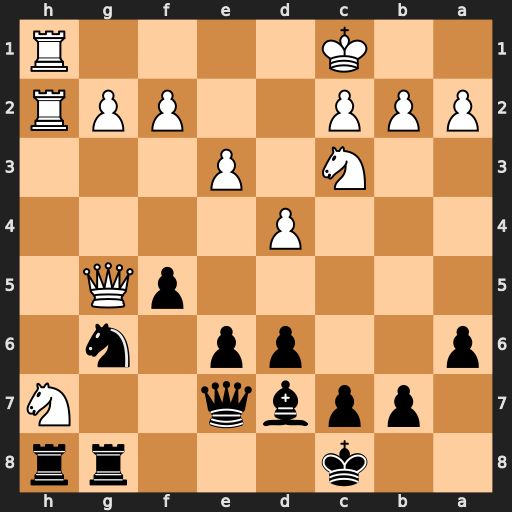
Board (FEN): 2k3rr/1ppbq2N/p2pp1n1/5pQ1/3P4/2N1P3/PPP2PPR/2K4R
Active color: b
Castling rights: -
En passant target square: -
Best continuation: Rxh7 Qxe7 Rxe7